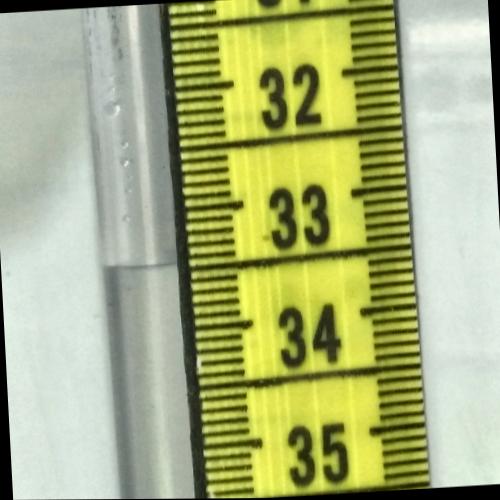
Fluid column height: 33.5 cm